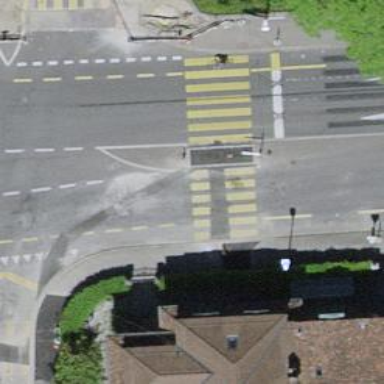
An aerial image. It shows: Kerb barrier.